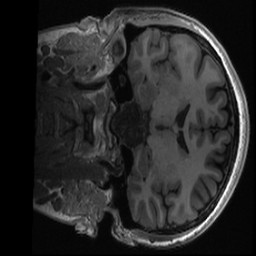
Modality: T1w
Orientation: coronal
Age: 23
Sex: female